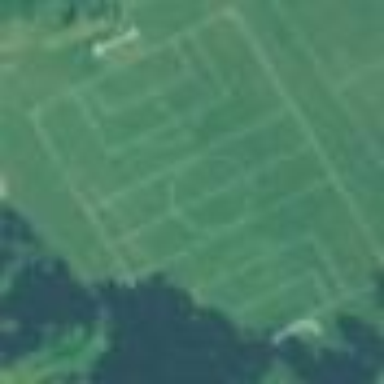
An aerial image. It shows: Soccer pitch for leisureland activities.